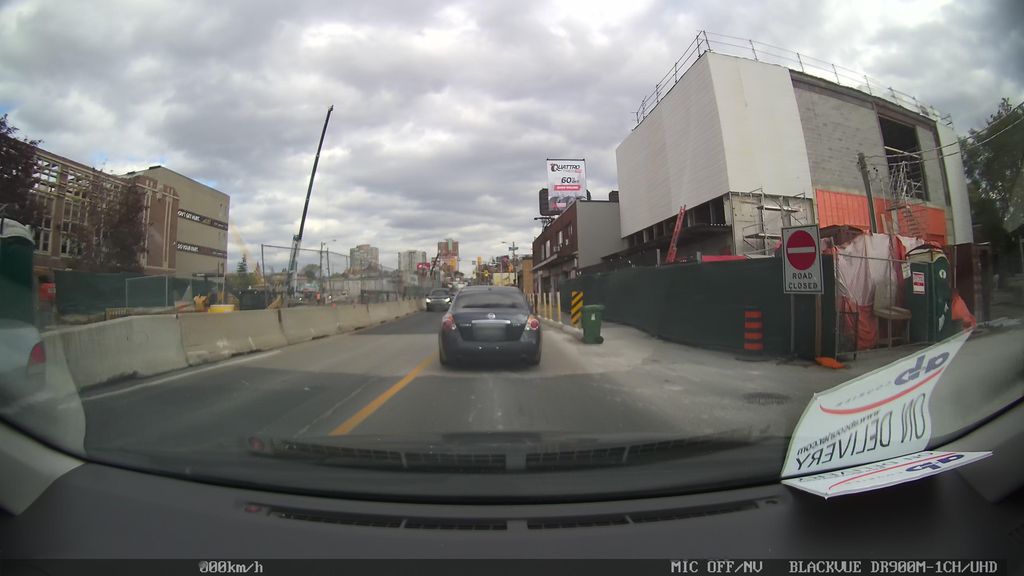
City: toronto